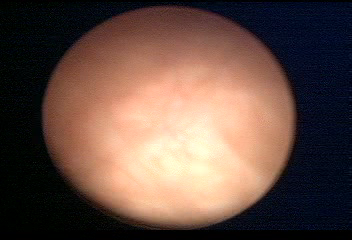
Modality: WLC
Class: Normal mucosa
Bladder cancer association: No